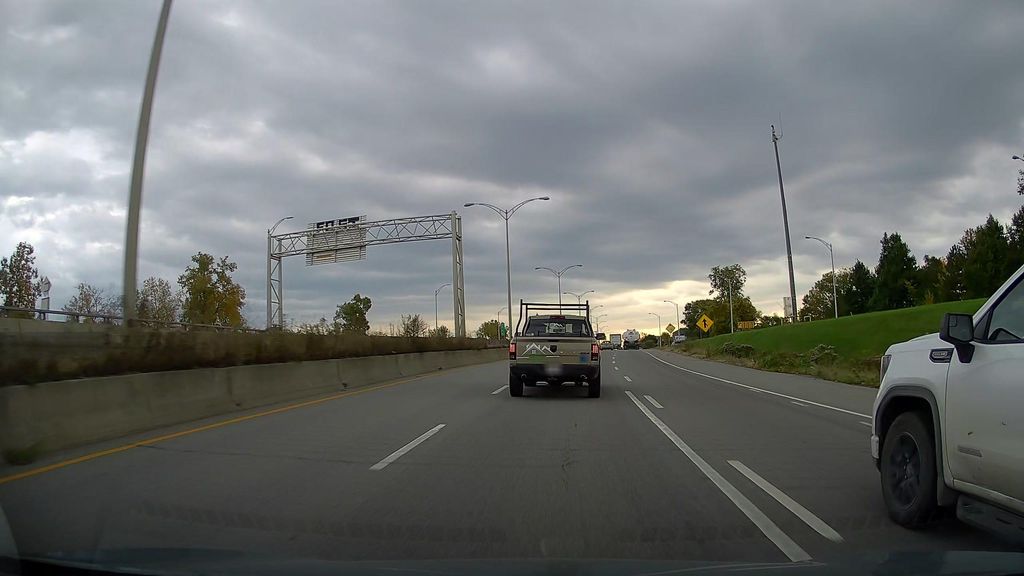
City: montreal